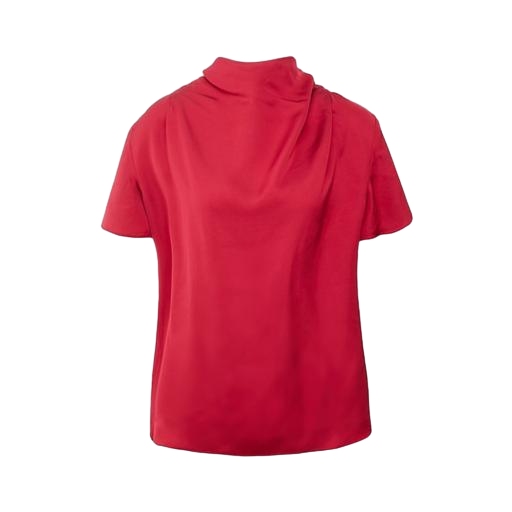
red cowl neck short sleeve, red drape neck top, red link high-neck ruched top, white background